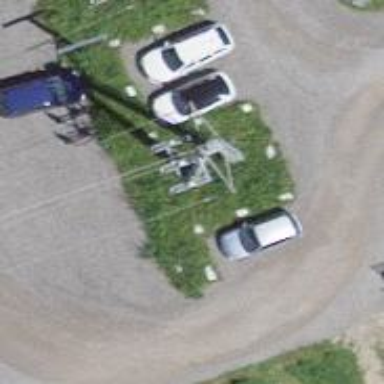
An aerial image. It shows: Concrete power pole.